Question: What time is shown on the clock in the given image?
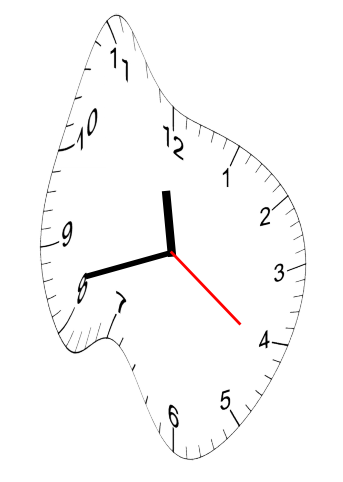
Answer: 11:42:21